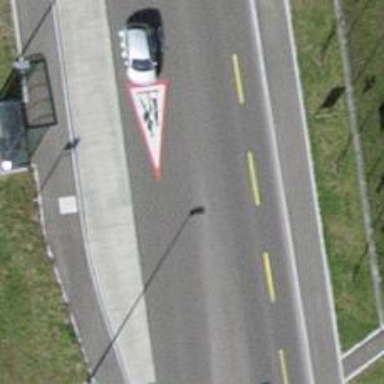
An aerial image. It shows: Bus stop with designated public transport stop position.